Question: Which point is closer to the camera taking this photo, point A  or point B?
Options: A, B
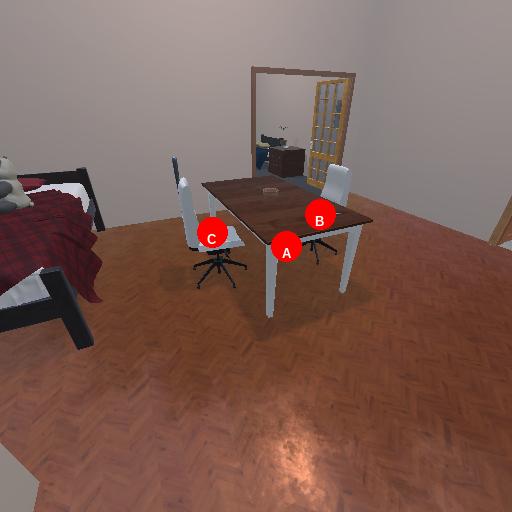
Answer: A